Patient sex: M
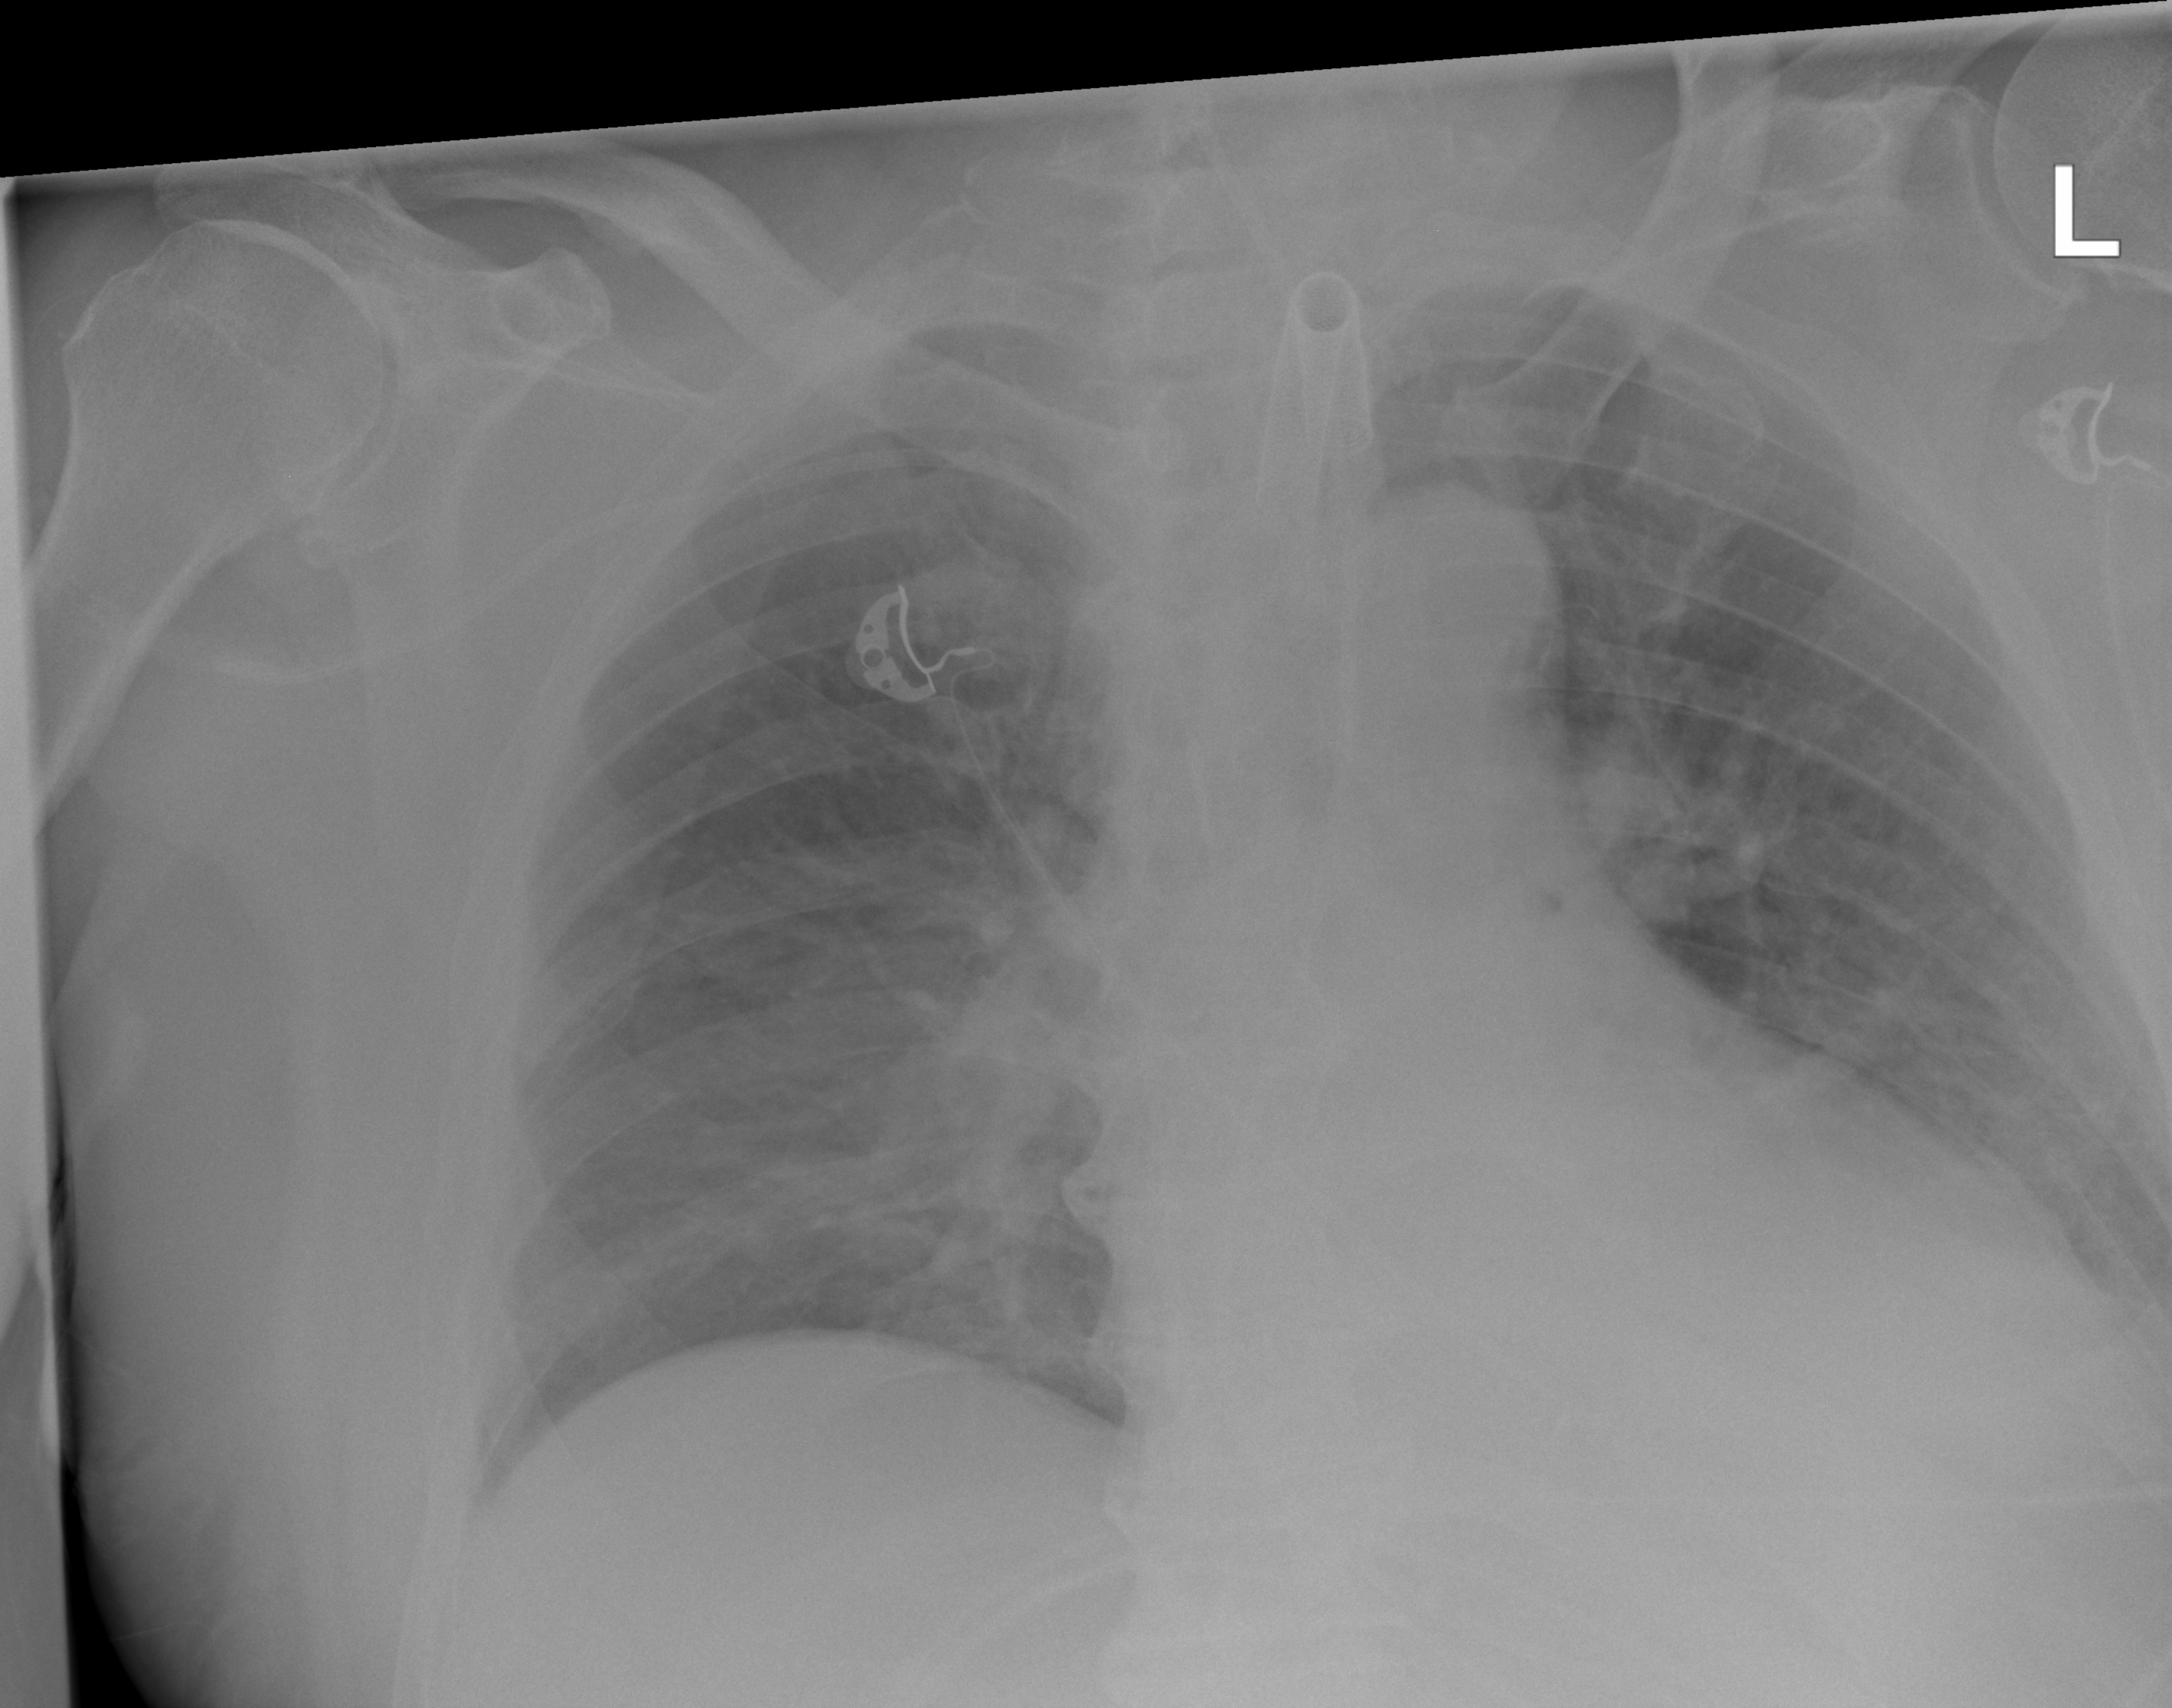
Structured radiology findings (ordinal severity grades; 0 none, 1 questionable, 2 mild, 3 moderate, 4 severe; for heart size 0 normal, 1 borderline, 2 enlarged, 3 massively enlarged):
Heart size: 2
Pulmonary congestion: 2
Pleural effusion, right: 0
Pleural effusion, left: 1
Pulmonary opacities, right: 1
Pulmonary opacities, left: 0
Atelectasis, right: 2
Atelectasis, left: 2